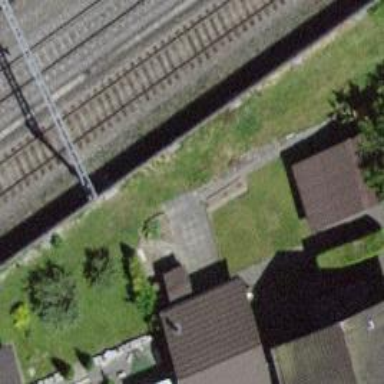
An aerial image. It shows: Siding service.